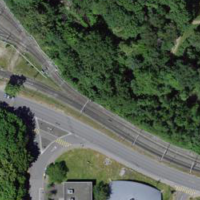
EUNIS habitat code: 53
Species observed at this site:
Juglans regia
Ajuga reptans
Tropaeolum majus